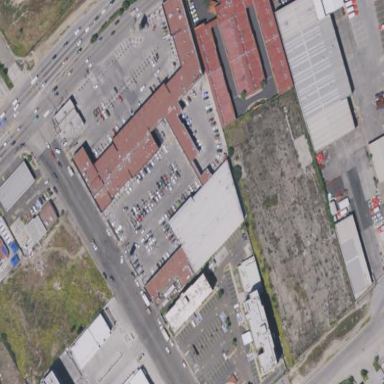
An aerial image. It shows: Commercial building.